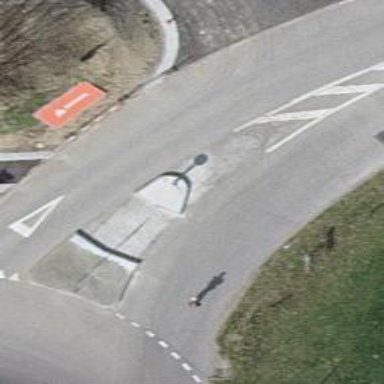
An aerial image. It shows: Uncontrolled road crossing with markings.